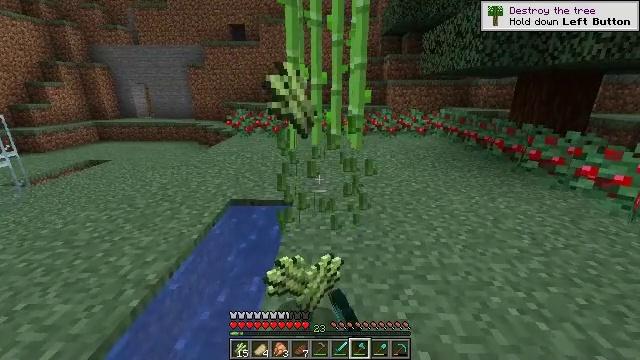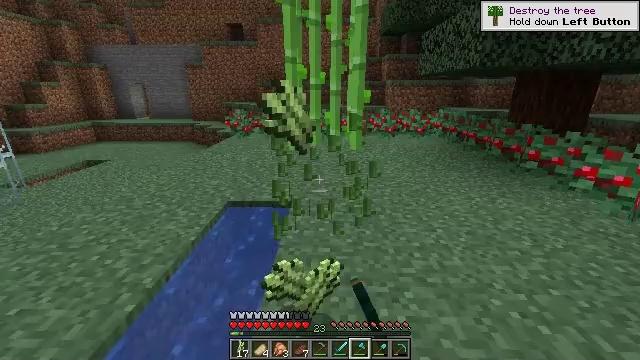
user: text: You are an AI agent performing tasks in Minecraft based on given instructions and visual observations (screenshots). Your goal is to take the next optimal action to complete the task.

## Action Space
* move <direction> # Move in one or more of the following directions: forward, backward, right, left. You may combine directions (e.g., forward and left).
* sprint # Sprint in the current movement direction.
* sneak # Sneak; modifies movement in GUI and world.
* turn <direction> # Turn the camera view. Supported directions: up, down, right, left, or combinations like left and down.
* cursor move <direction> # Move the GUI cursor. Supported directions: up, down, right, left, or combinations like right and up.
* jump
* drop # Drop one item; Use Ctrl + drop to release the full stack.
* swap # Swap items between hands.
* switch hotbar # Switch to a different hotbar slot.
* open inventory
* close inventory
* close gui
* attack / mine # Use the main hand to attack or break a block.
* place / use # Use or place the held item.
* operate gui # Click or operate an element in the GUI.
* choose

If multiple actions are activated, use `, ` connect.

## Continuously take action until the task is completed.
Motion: motion action
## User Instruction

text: Cut down the sugar cane stalks.
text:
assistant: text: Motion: move forward
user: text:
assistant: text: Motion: no_op